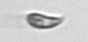
Label: Cryptophyta